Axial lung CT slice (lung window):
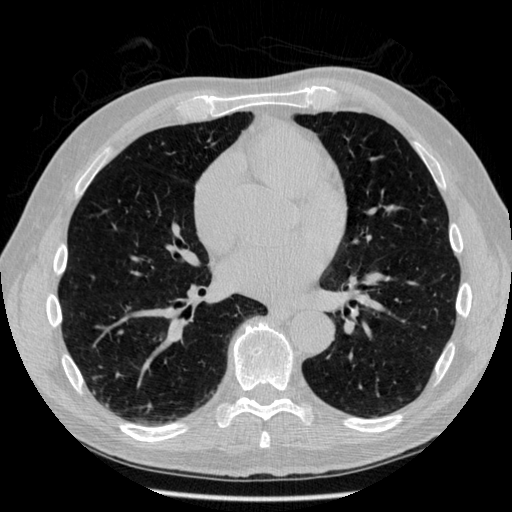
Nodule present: no